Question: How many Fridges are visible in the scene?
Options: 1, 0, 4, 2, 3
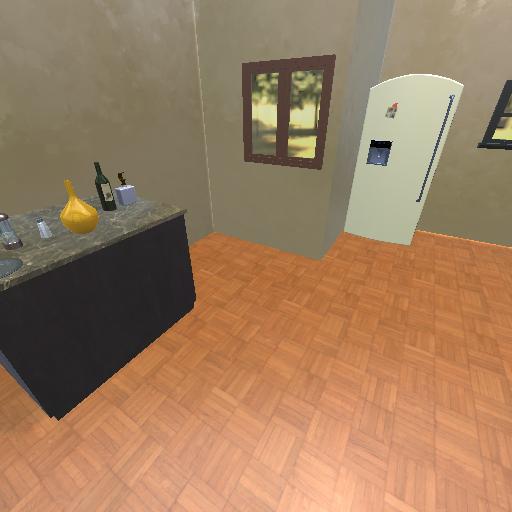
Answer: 1